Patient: sex M, age 31
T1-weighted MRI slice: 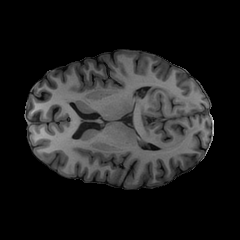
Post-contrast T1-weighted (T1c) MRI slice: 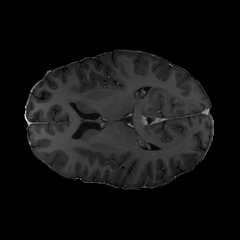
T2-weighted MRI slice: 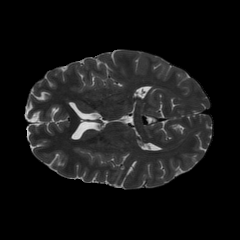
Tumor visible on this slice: no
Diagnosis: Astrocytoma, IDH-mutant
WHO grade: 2